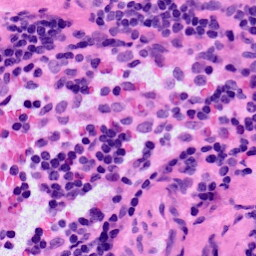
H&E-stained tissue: LymphNode